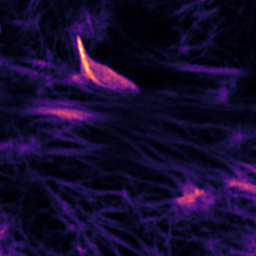
Label: Super-resolution F-actin image